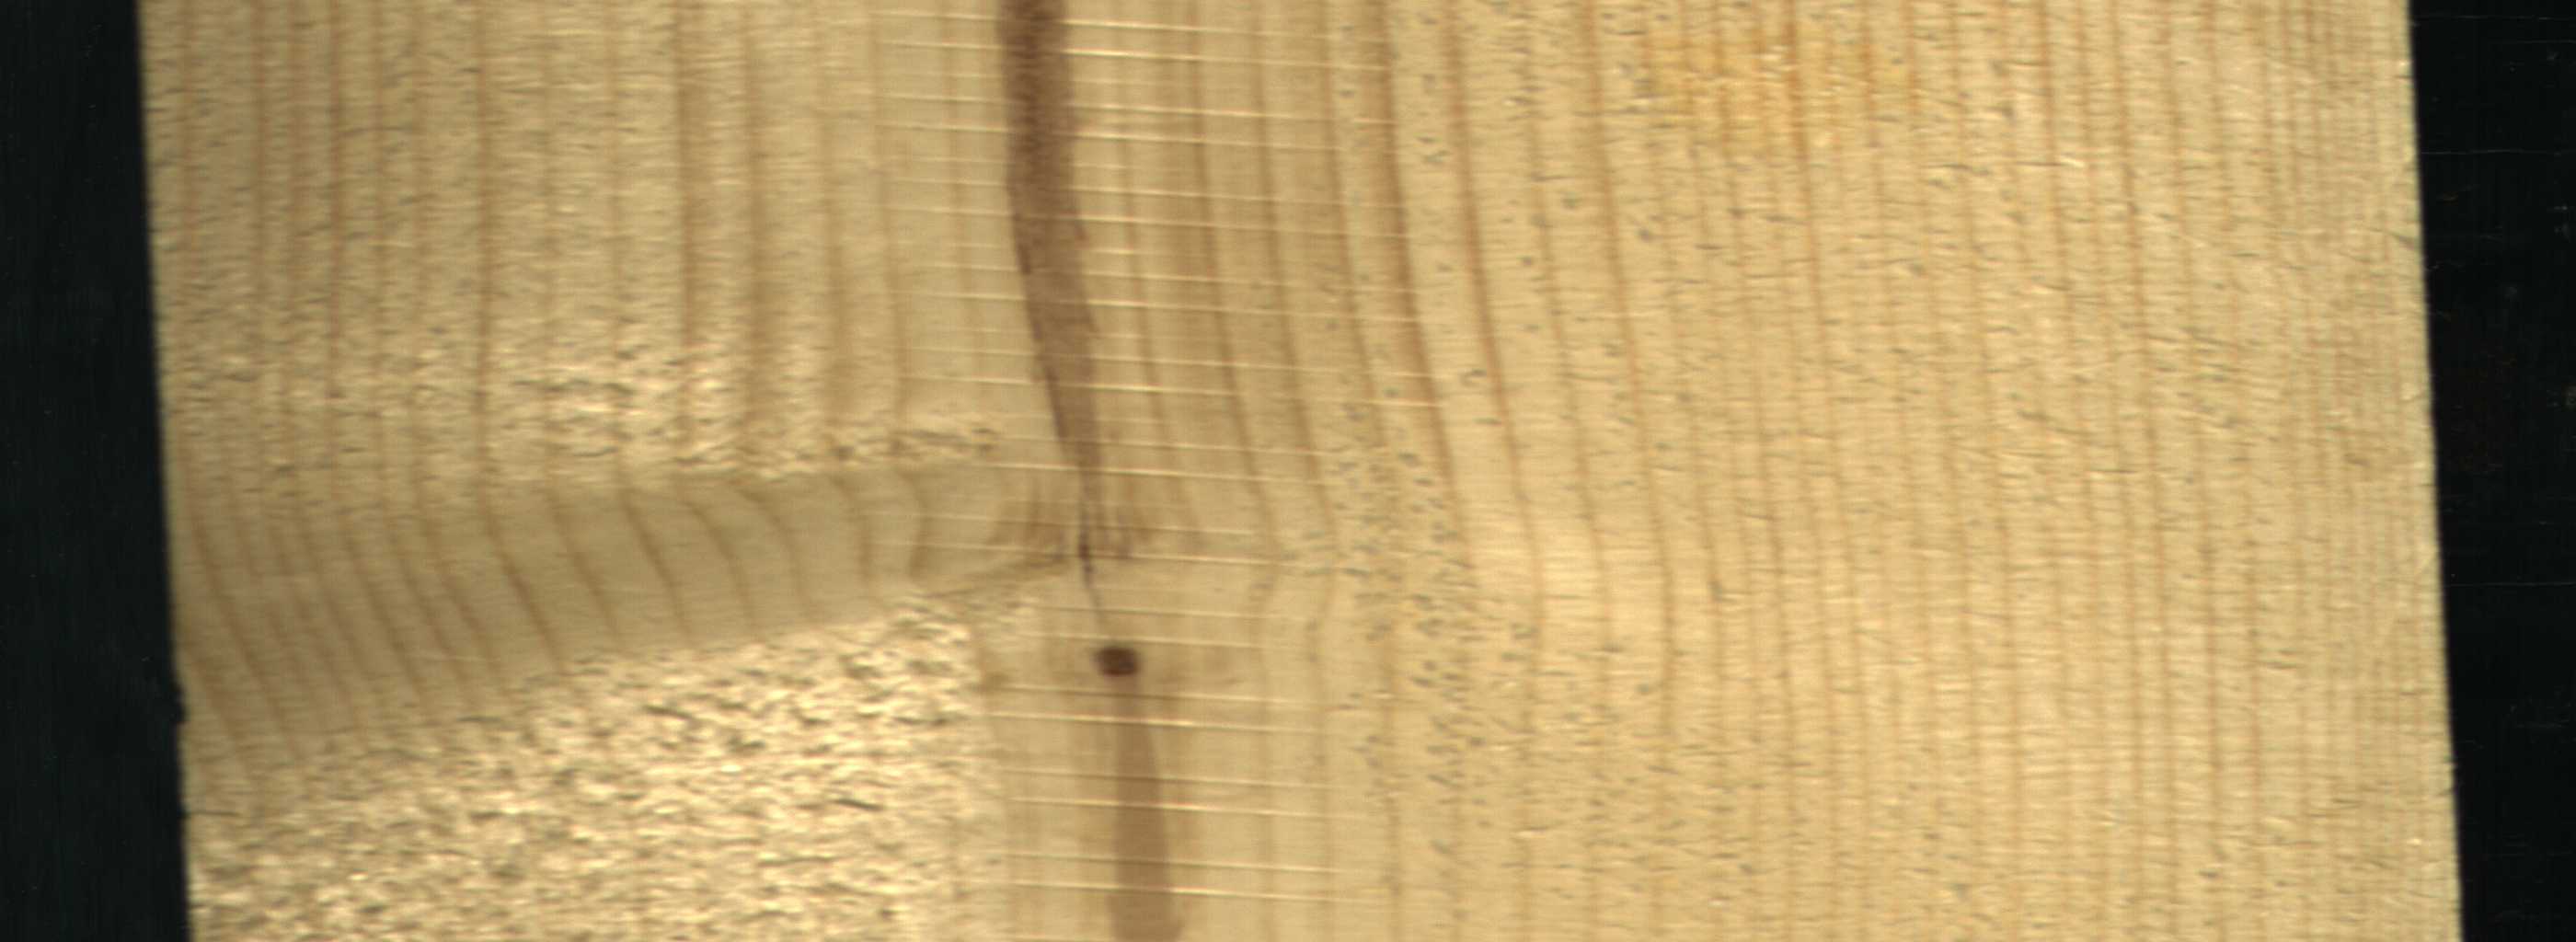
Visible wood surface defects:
Marrow
Marrow
Quartzity
Dead_Knot